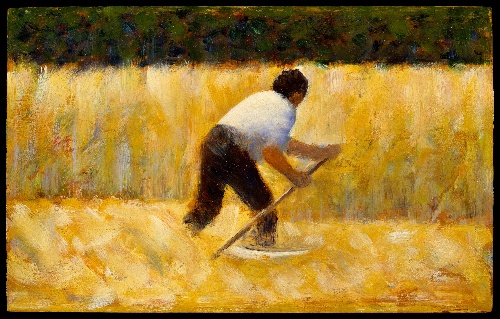
Title: The Mower
Artist: Georges Seurat
Artist bio: French, Paris 1859–1891 Paris
Date: 1881–82
Object type: Painting
Classification: Paintings
Medium: Oil on wood
Dimensions: 6 1/2 x 9 7/8 in. (16.5 x 25.1 cm)
Department: Robert Lehman Collection
Credit line: Robert Lehman Collection, 1975
Accession year: 1975
Repository: Metropolitan Museum of Art, New York, NY
Tags: Men|Working